RGB frame:
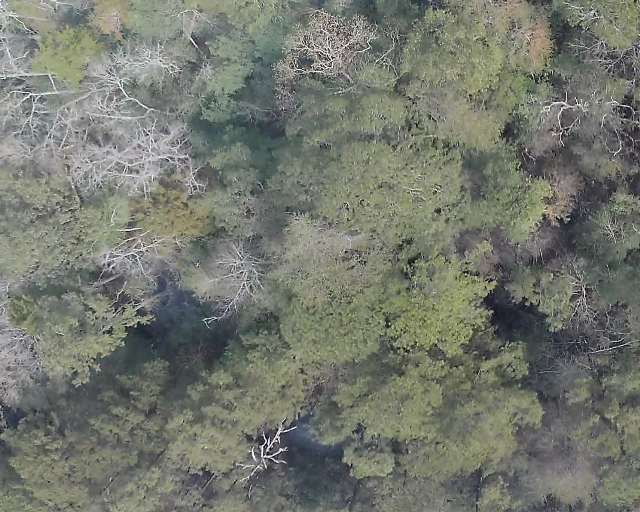
Thermal frame:
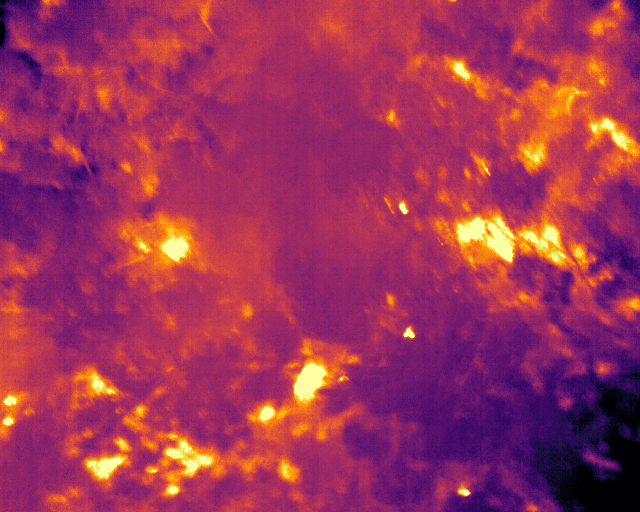
Captured: 2026-02-26 03:41:02
Pixels at or above 80 °C: 3 (fraction of frame: 9.1552734375e-06)